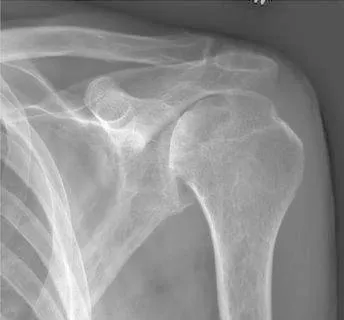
Radiograph of the left shoulder revealing marked glenohumeral joint space narrowing, small humeral head osteophytes, subchondral sclerosis, and subchondral cysts.
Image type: radiology (x_ray)